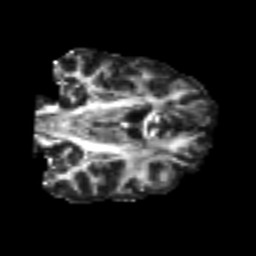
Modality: FA
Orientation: coronal
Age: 40
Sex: female
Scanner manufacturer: siemens
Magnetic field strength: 3 T
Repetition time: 4.987 s
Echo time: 0.0792 s